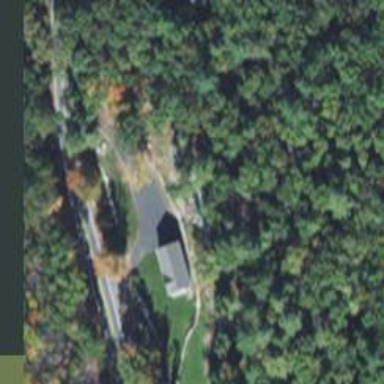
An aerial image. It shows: Driveway.